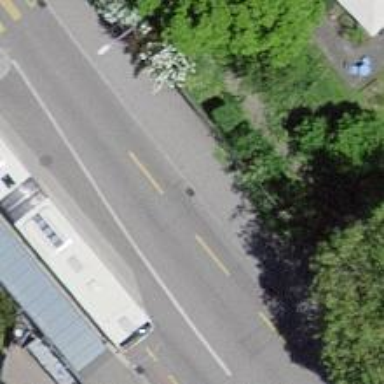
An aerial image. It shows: Public transport stop position.